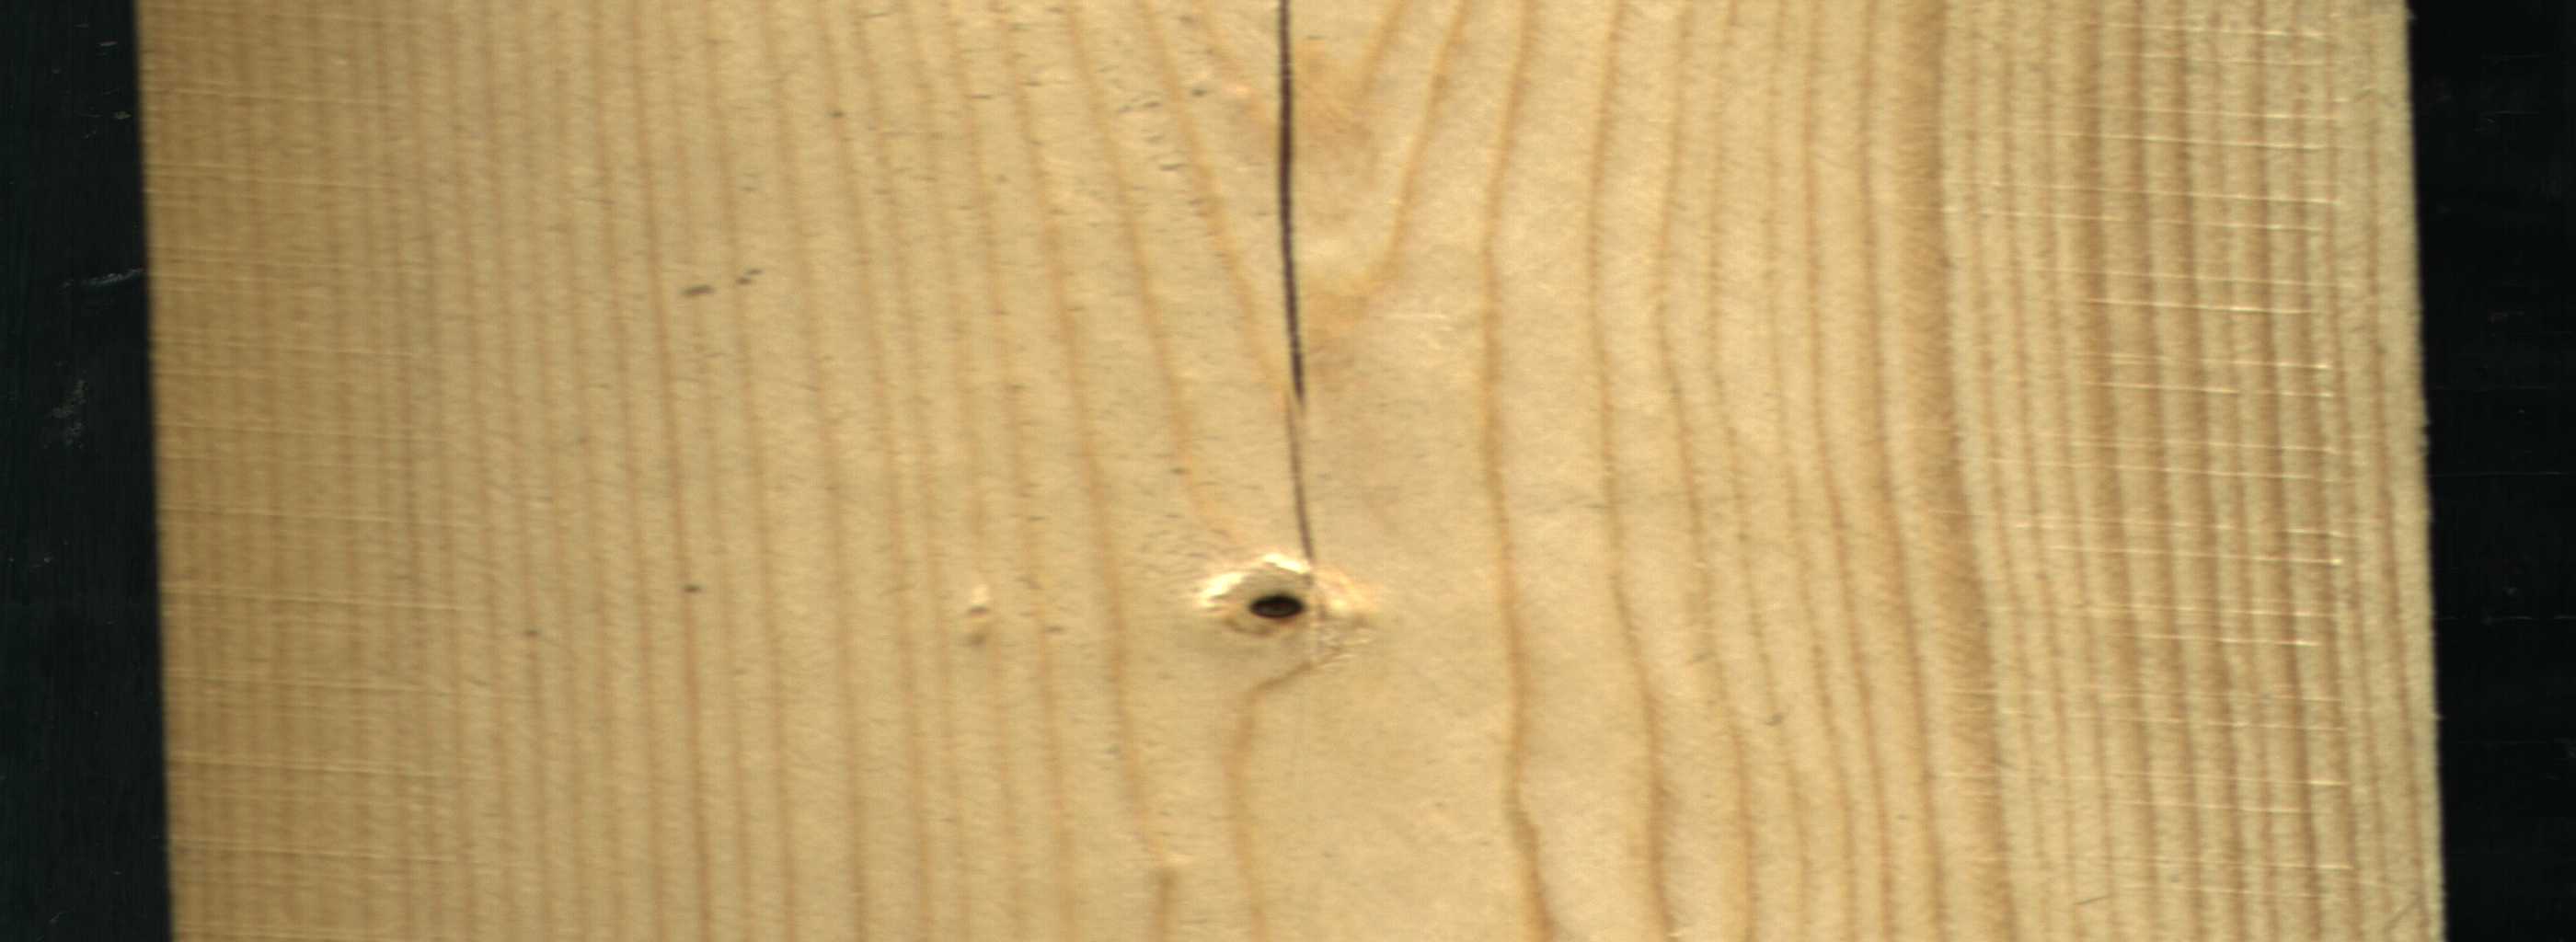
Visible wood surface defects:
Crack
Dead_Knot